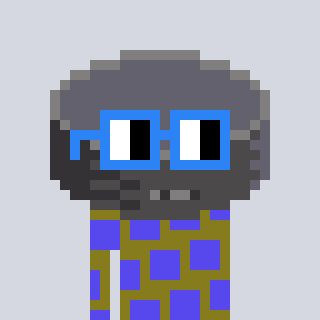
a pixel art character with square blue glasses, a hockey puck-shaped head and a gunk-colored body on a cool background